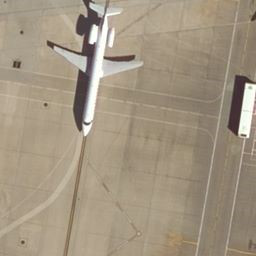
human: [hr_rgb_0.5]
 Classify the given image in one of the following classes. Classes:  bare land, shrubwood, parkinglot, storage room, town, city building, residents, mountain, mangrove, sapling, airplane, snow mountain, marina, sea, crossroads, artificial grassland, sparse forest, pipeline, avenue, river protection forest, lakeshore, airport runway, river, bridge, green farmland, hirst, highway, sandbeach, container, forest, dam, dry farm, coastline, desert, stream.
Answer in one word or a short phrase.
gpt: airplane